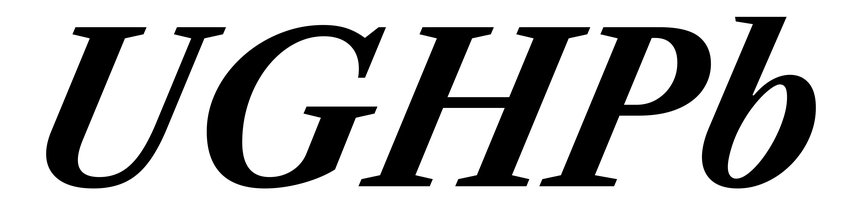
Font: LibreCaslonText-Italic_Bold_Italic